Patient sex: M
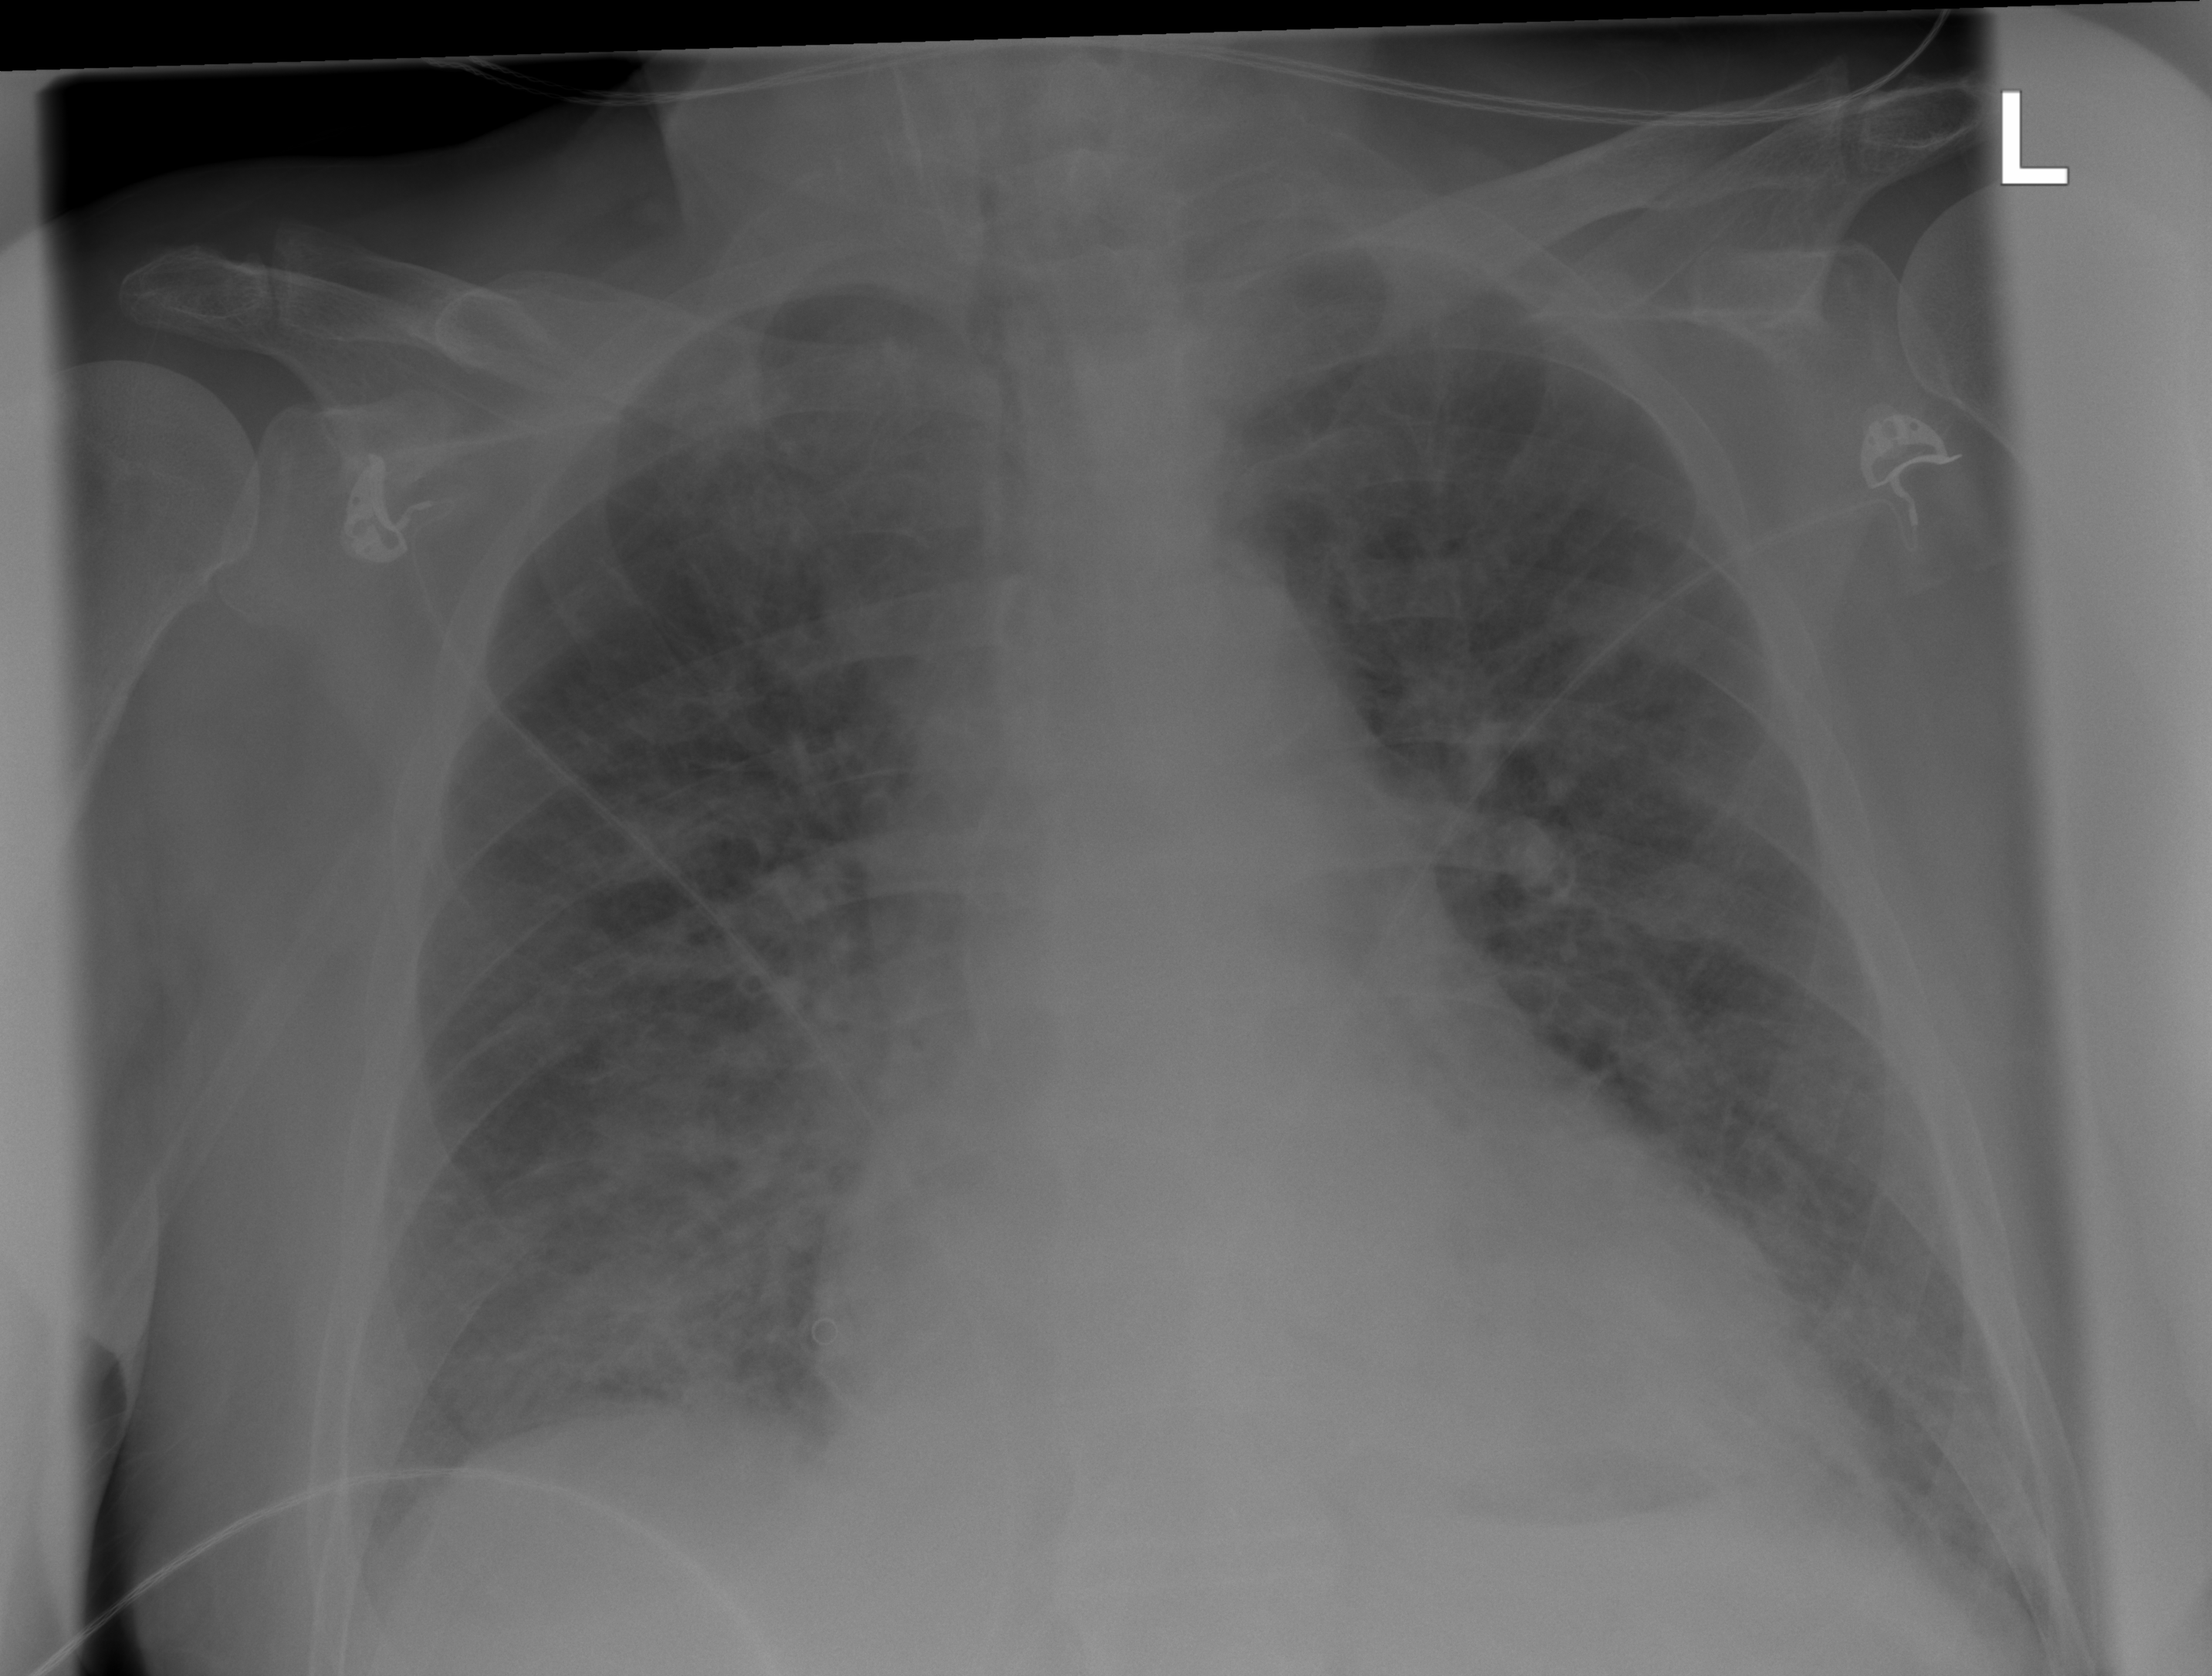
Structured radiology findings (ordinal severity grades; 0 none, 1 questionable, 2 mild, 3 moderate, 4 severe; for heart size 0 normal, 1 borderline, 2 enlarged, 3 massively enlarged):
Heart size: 2
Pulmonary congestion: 2
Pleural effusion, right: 0
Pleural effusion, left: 0
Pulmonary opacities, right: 1
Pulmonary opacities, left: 1
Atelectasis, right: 1
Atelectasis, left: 1